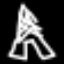
Label: The Eiffel Tower